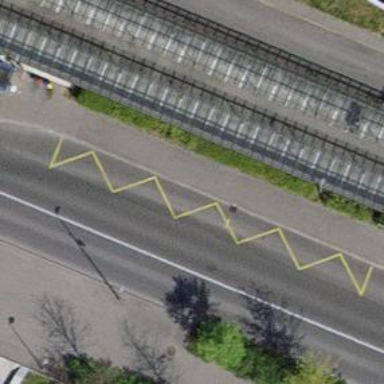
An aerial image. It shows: Bus stop with sheltered platform for public transport.